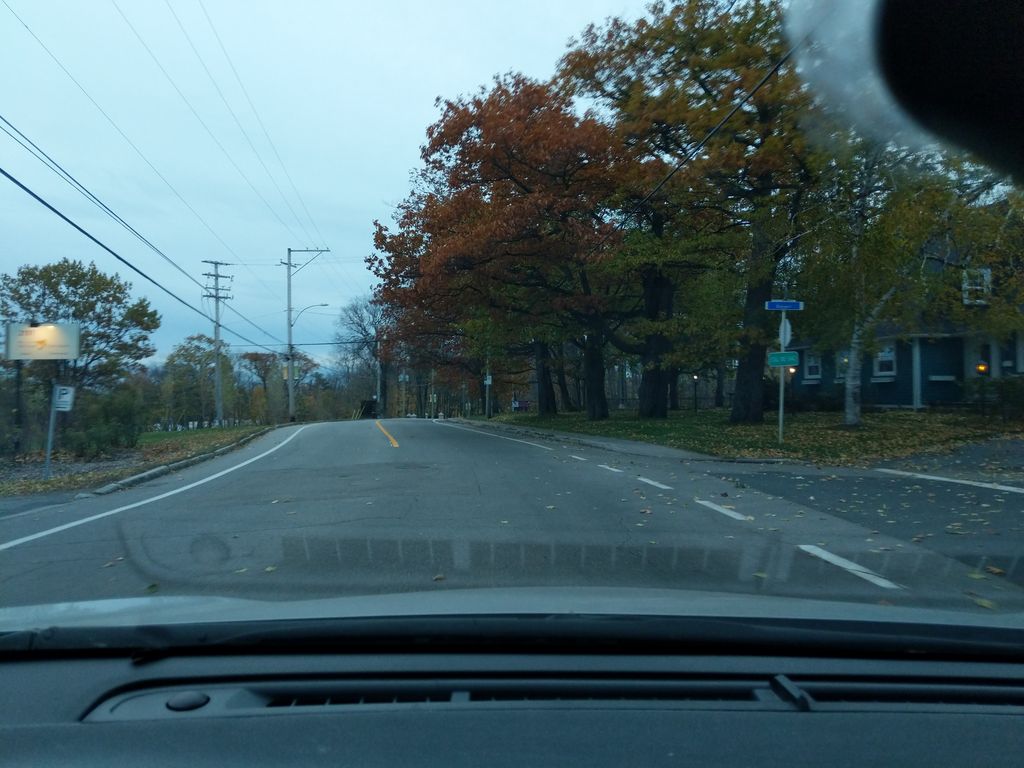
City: quebec_city